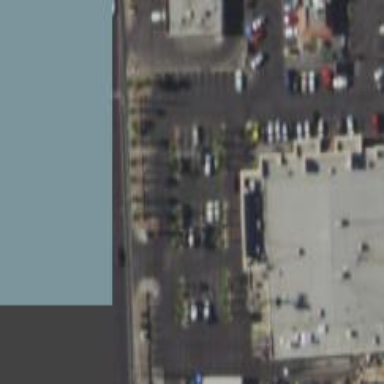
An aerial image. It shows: Supermarket building.